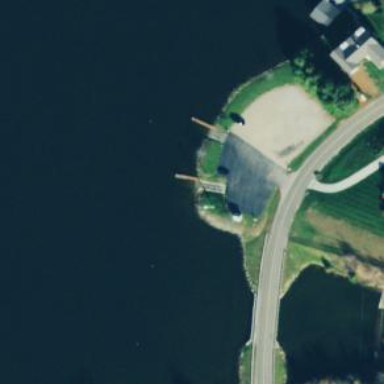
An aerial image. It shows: Slipway on leisure land.